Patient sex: M
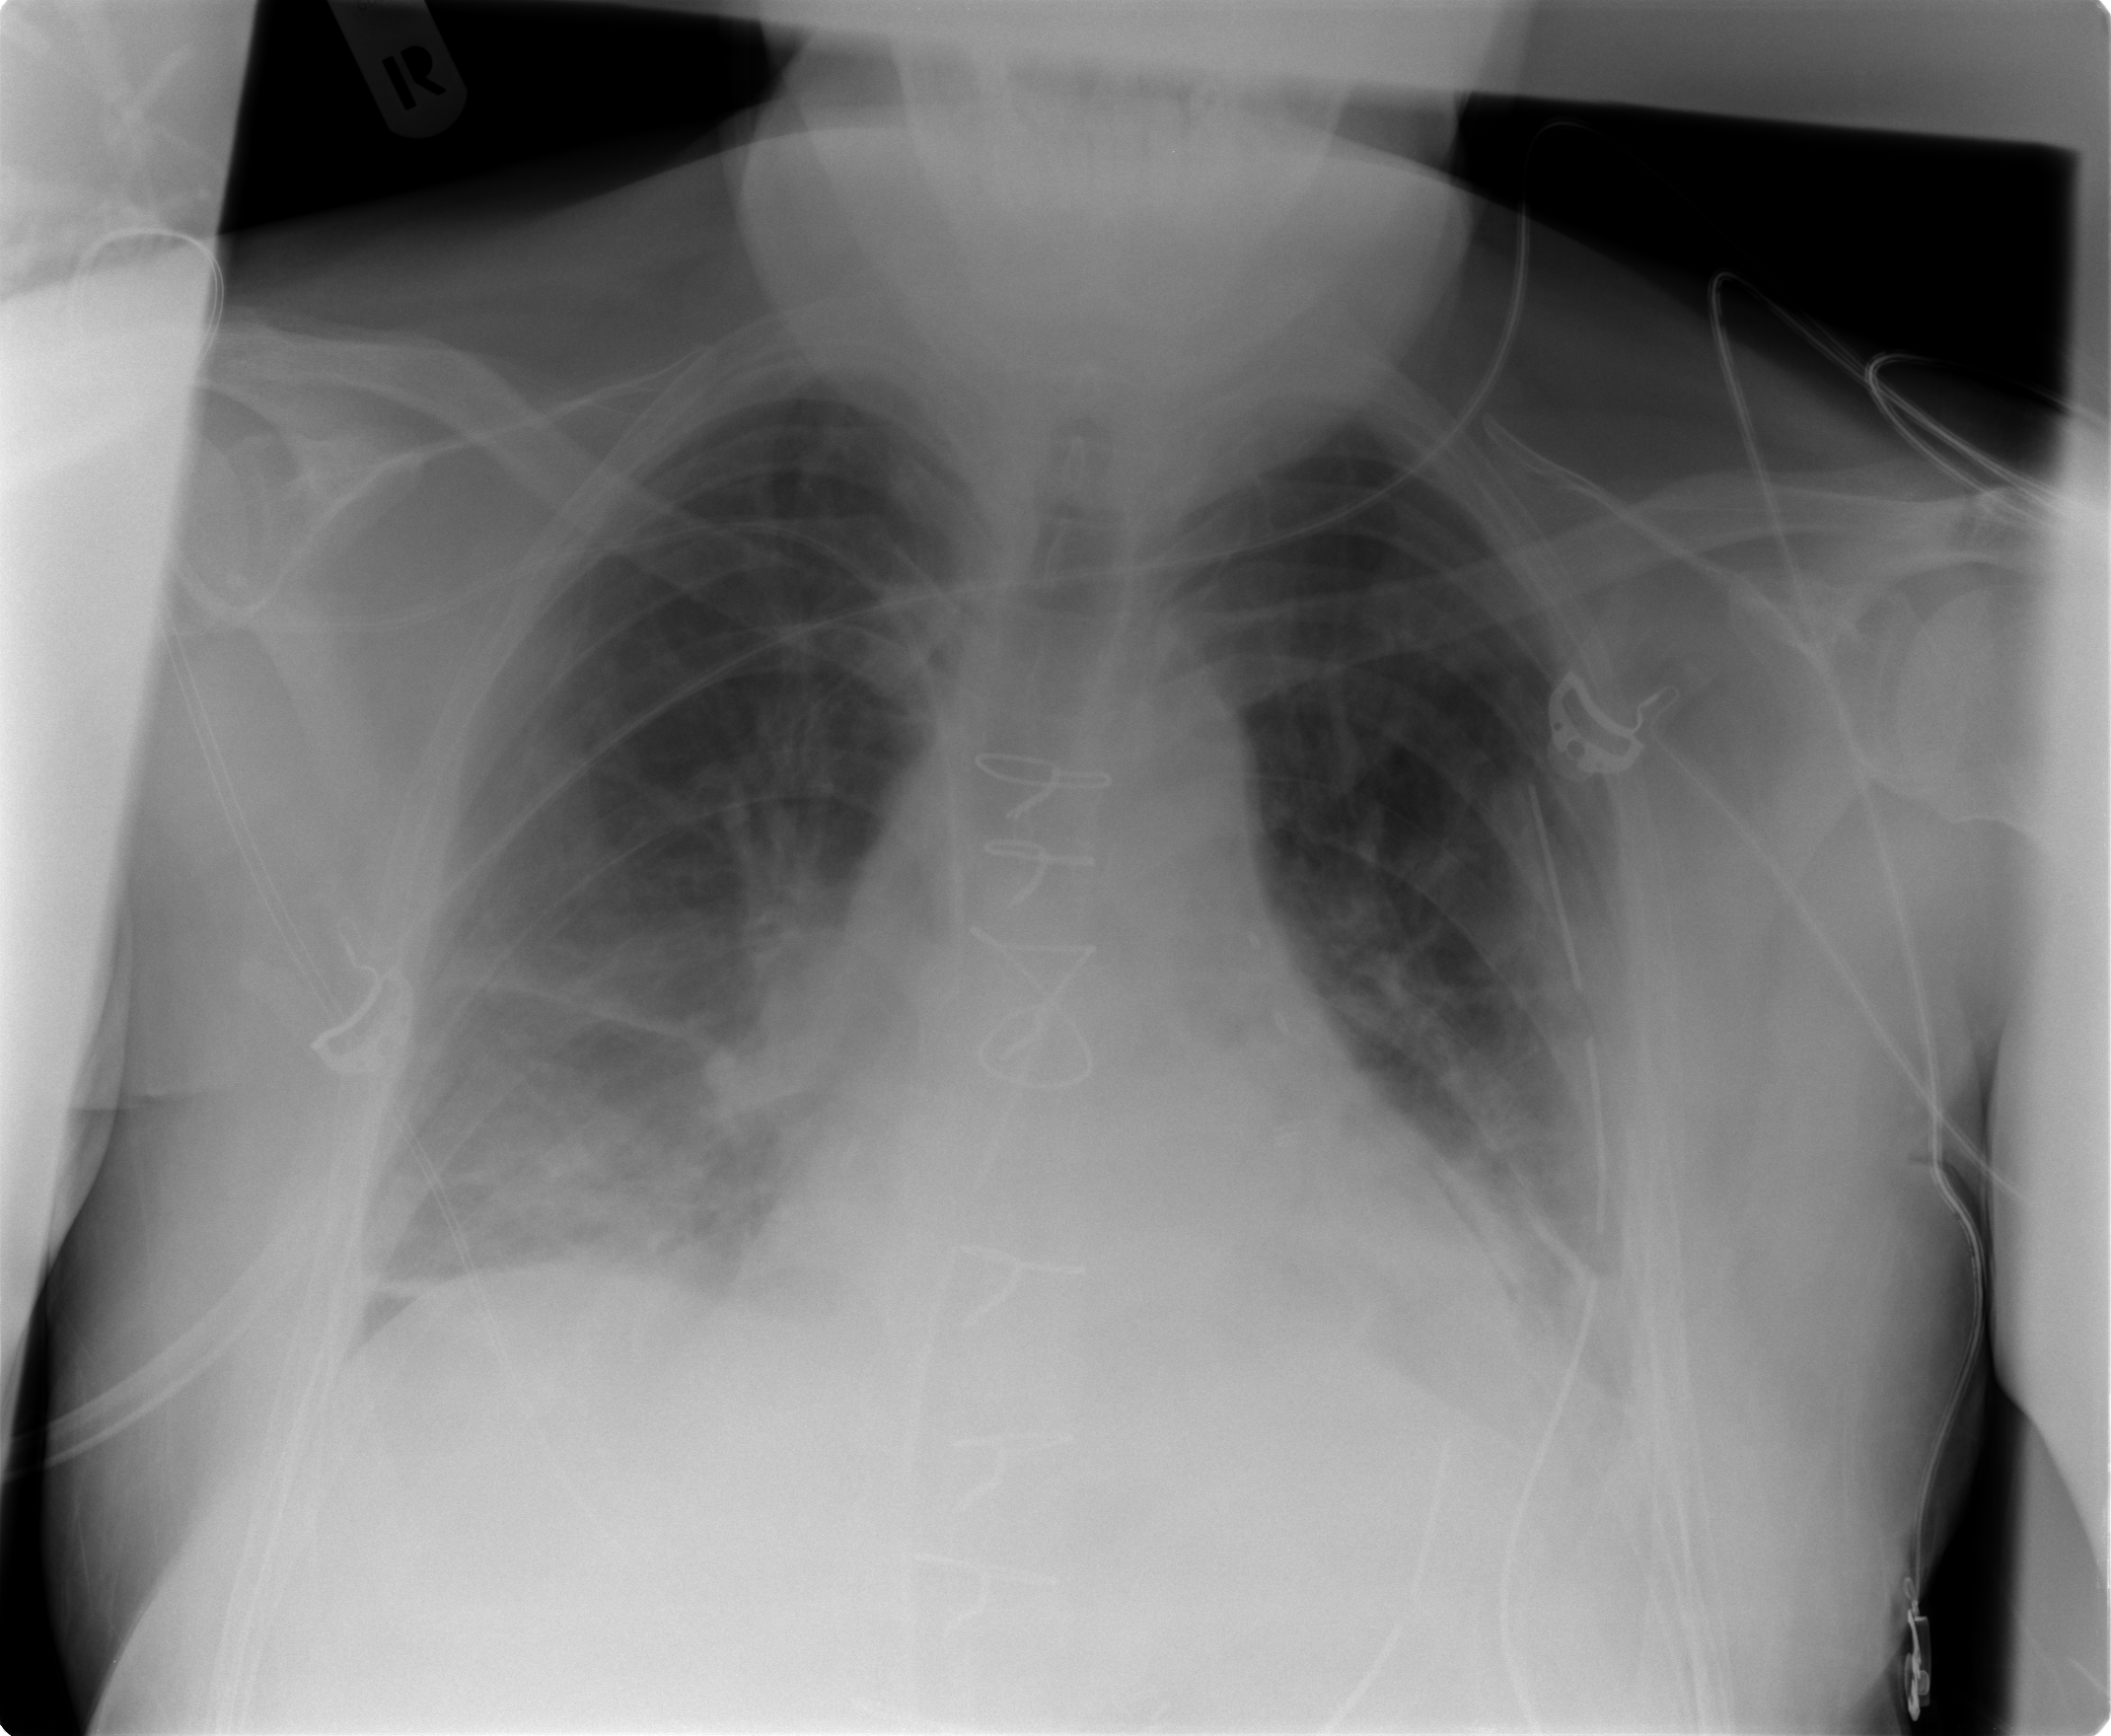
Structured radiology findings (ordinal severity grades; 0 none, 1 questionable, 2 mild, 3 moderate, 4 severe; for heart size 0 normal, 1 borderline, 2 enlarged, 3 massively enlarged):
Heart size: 1
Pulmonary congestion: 2
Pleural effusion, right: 2
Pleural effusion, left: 2
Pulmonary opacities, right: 2
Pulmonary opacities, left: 0
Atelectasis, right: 2
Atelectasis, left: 2